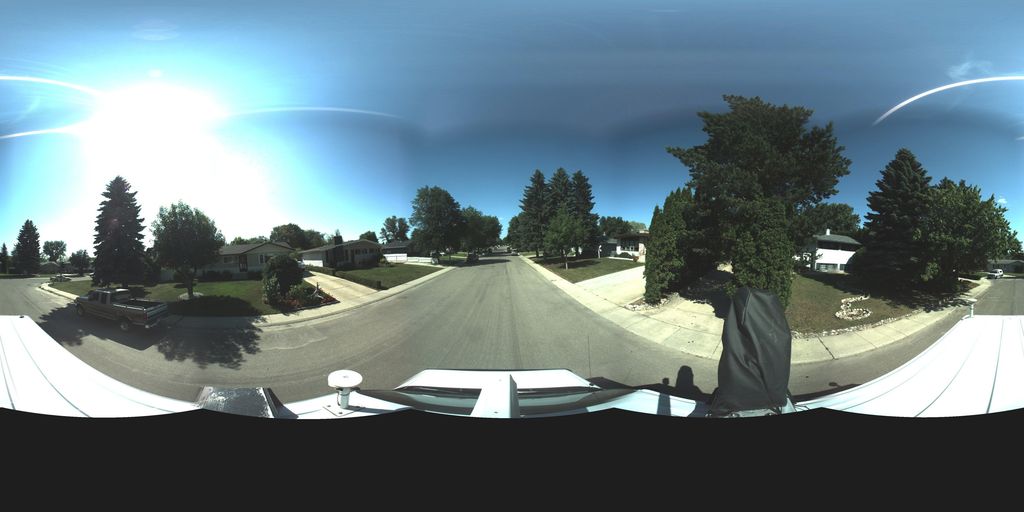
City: saskatoon